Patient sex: M
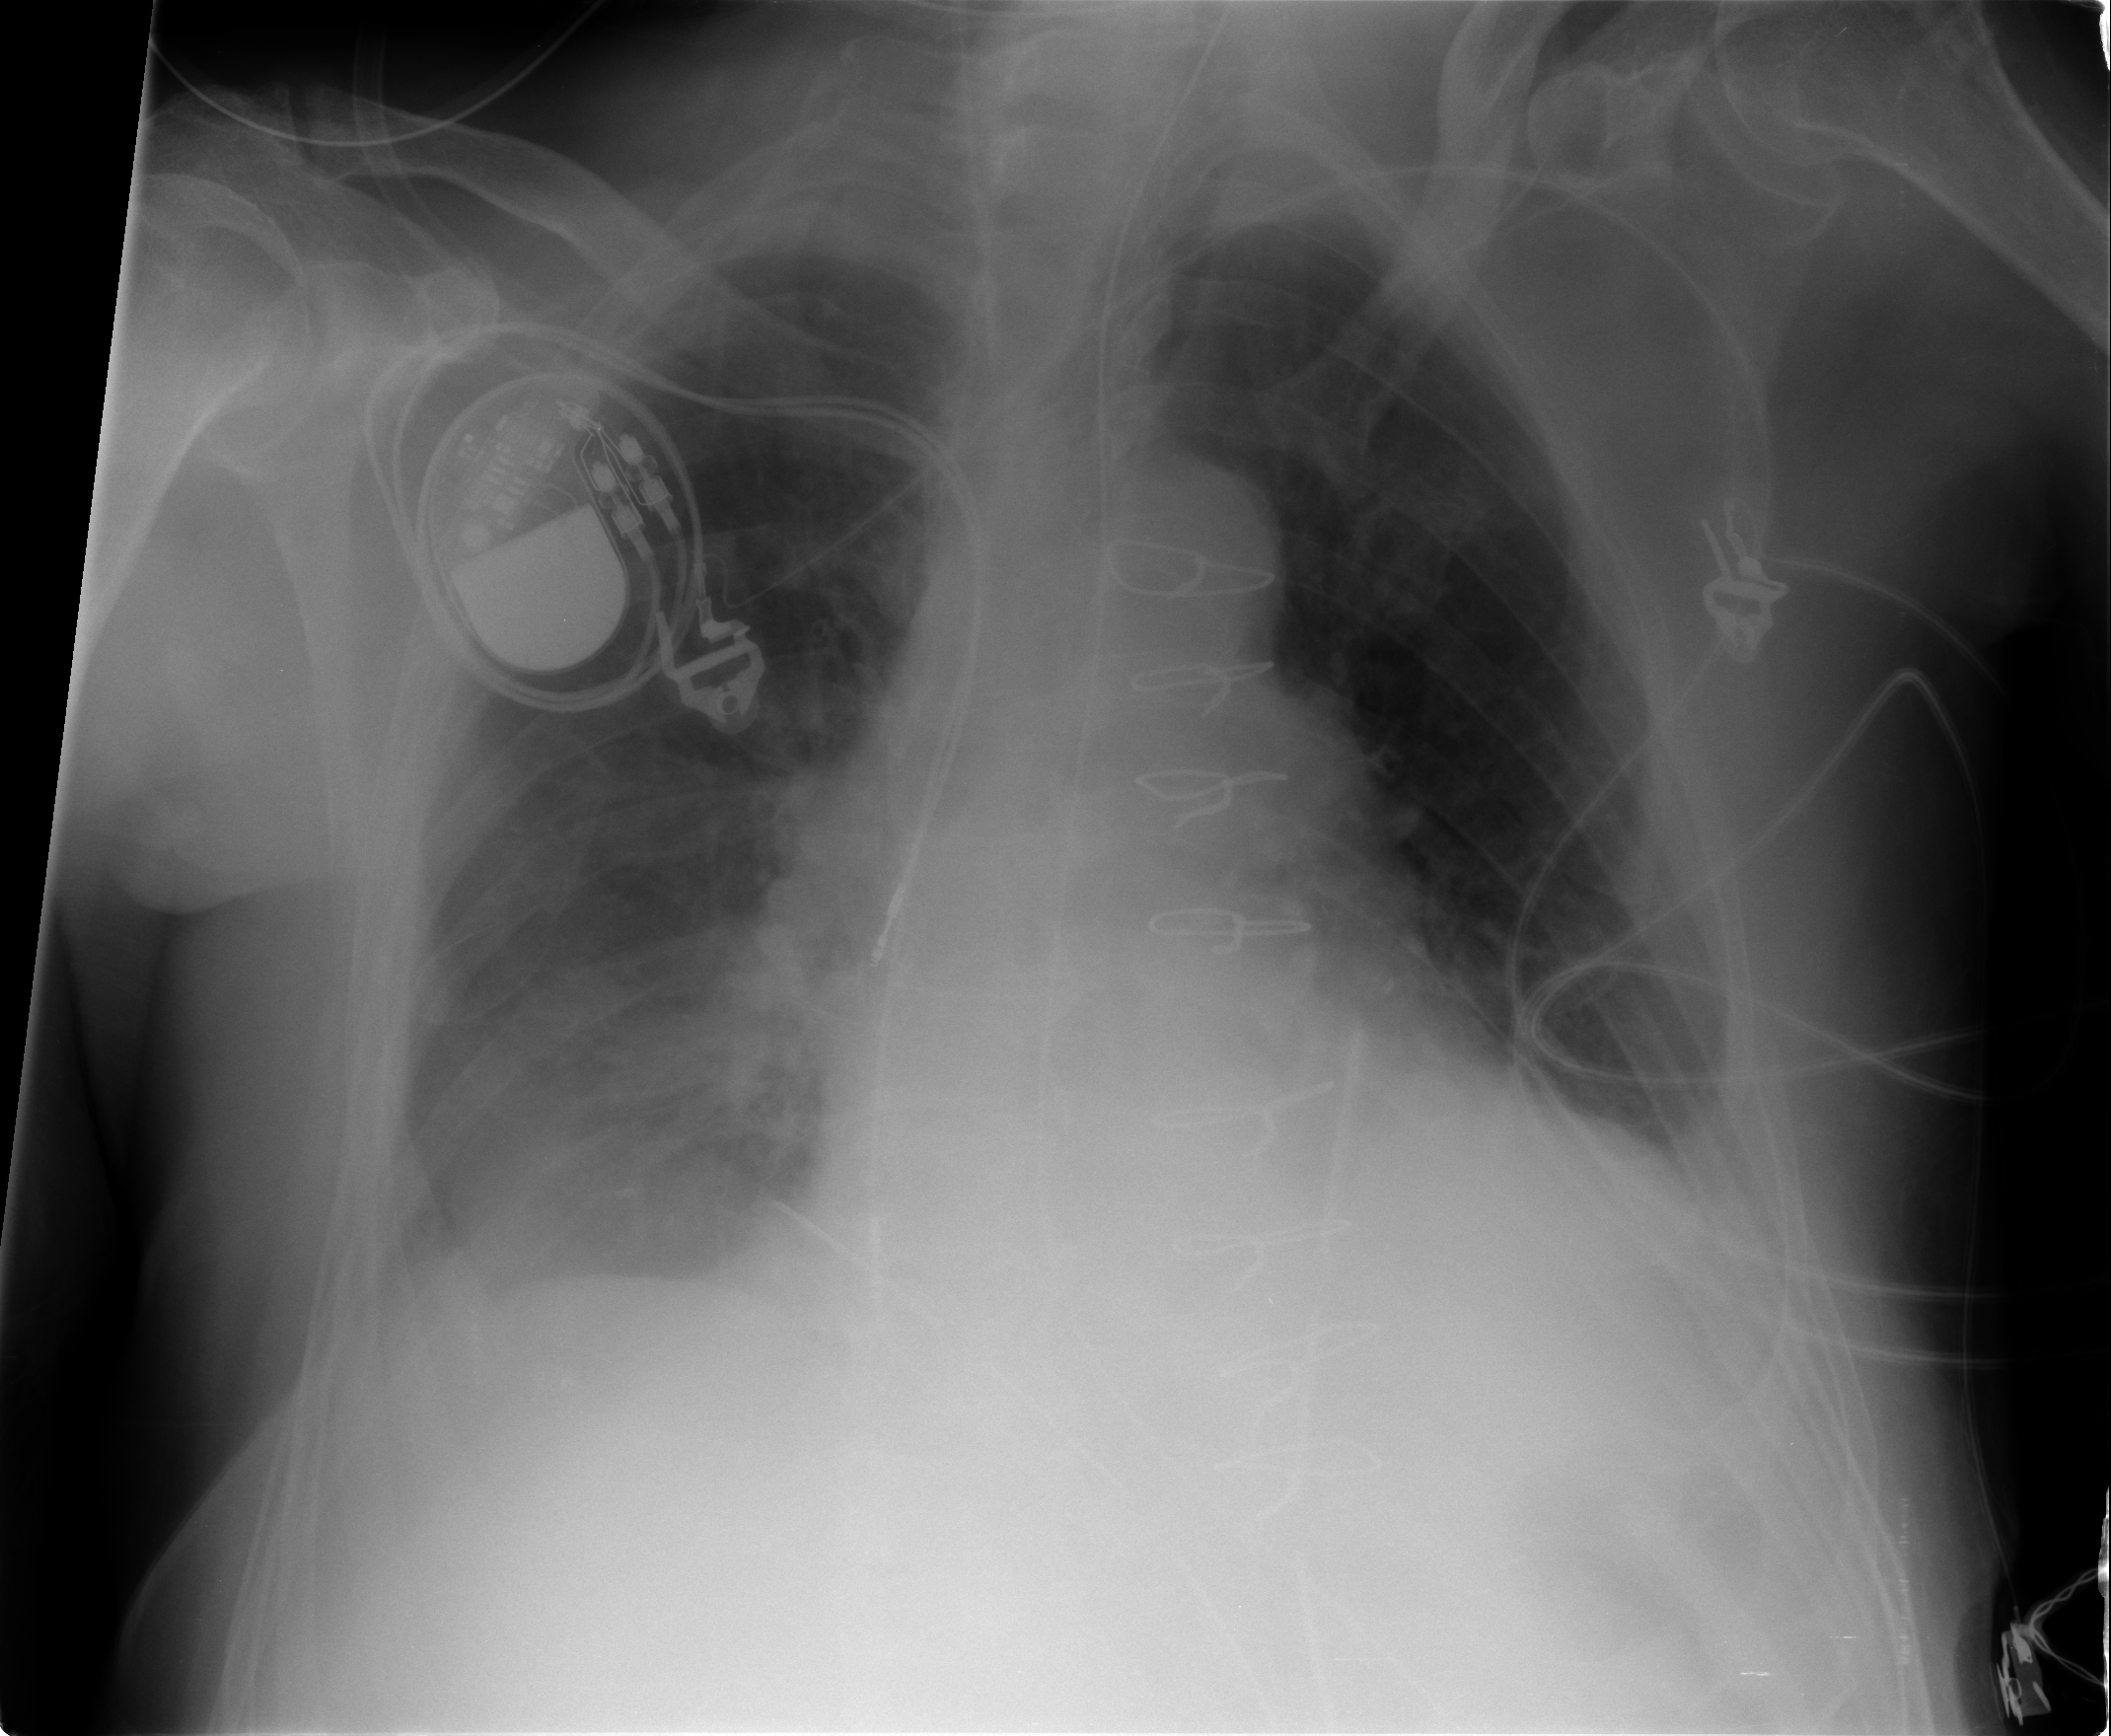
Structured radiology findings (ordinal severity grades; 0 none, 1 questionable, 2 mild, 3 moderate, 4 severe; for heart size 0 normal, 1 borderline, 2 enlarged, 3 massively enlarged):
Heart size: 0
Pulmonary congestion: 0
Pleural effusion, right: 2
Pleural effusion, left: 2
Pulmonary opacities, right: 1
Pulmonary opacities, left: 0
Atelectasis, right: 2
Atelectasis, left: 2